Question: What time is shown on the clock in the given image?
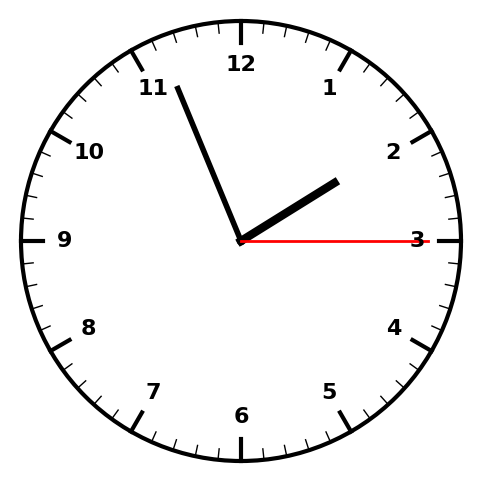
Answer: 01:56:15